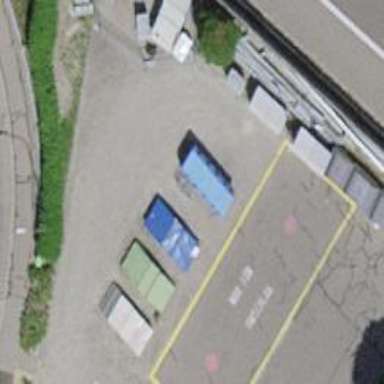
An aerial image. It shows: Recycling container at amenity designated for recycling.